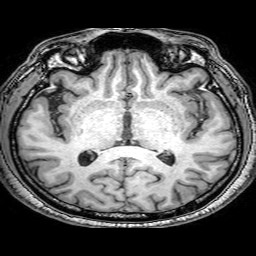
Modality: T1w
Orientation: coronal
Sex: male
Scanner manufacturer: philips
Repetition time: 0.008151 s
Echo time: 0.00376 s